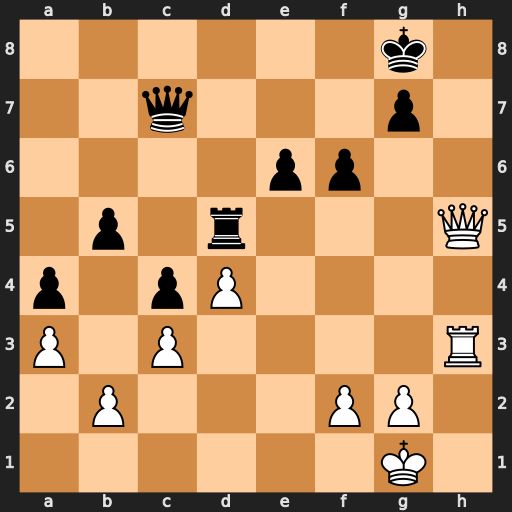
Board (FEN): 6k1/2q3p1/4pp2/1p1r3Q/p1pP4/P1P4R/1P3PP1/6K1
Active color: w
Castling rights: -
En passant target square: -
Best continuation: Qe8#